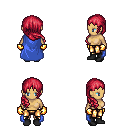
a pixel art fantasy rpg character, female body template, human, tanned skin, blue cape, gold greaves, ruby red right-swept hairstyle, gold gloves, black shoes, four views (front, back, left, right), 2x2 character sprite sheet, small pixel art, hard edges, no anti-aliasing